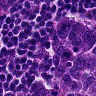
Metastatic tissue present: no